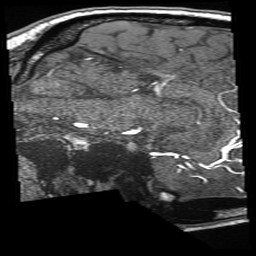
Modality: angio
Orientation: sagittal
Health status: ill
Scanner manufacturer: siemens
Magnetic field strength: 3 T
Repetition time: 0.02 s
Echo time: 0.0033 s